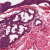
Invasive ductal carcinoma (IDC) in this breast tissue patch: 0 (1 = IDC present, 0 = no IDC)